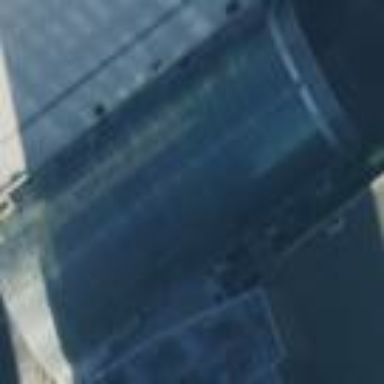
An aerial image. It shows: Building with round glass roof.